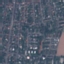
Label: Residential